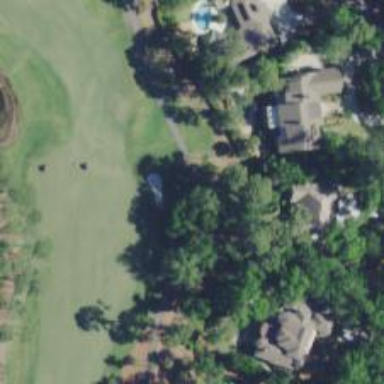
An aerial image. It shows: Path designated for golf carts.